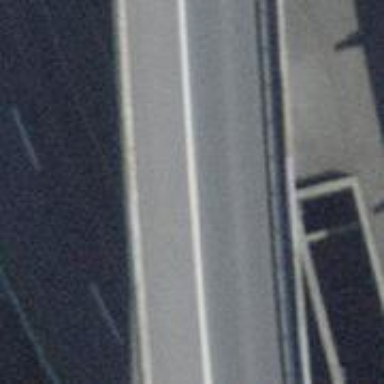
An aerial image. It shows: Bridge along trunk link highway.